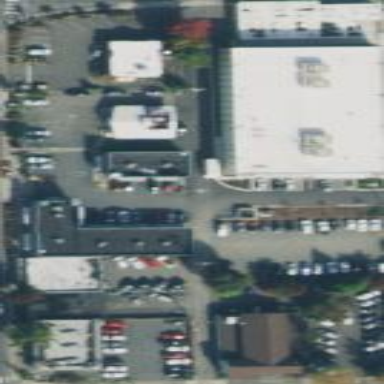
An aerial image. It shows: Commercial area.